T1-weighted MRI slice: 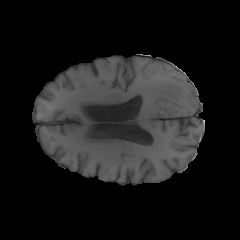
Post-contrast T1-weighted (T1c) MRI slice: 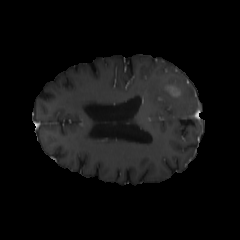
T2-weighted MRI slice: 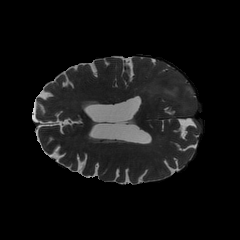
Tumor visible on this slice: yes